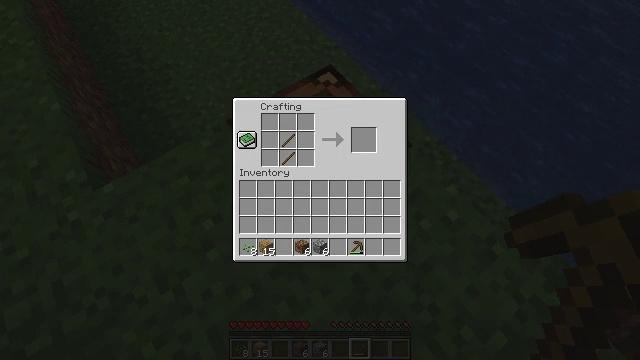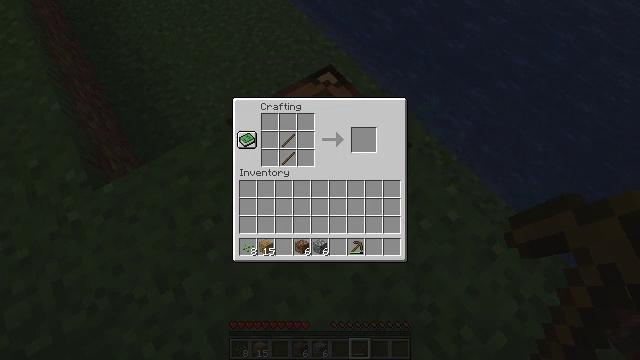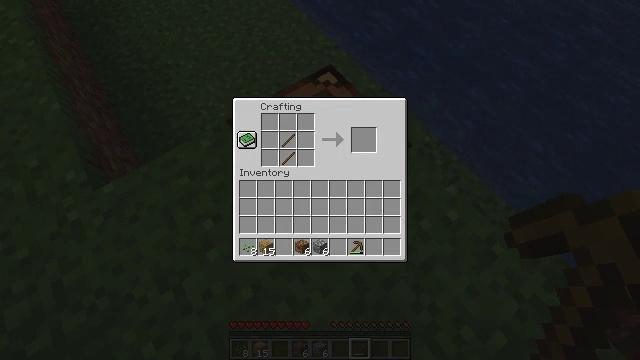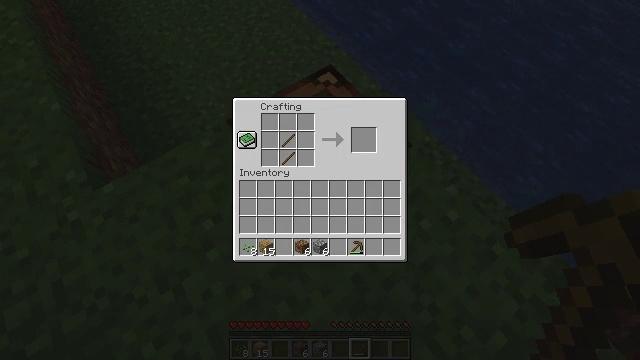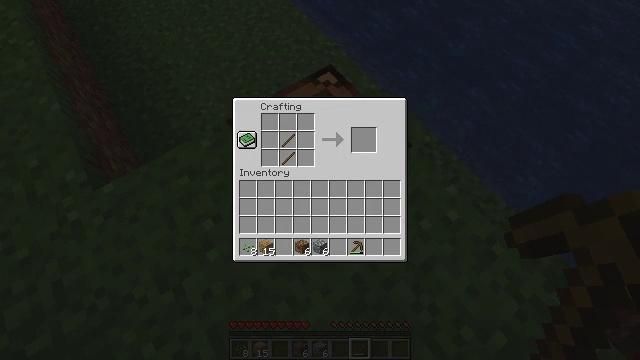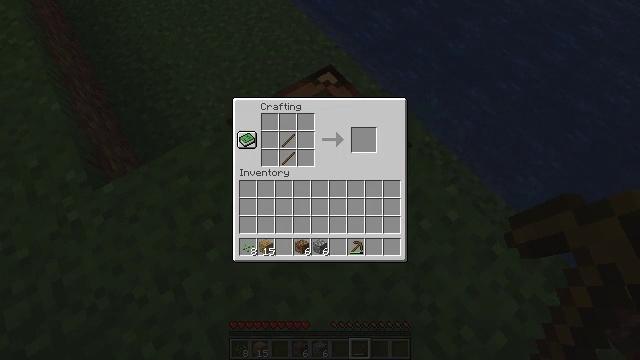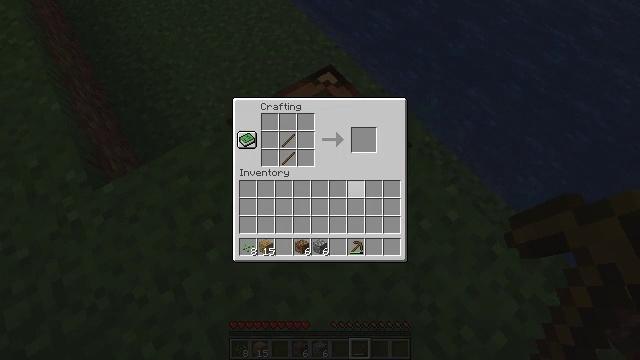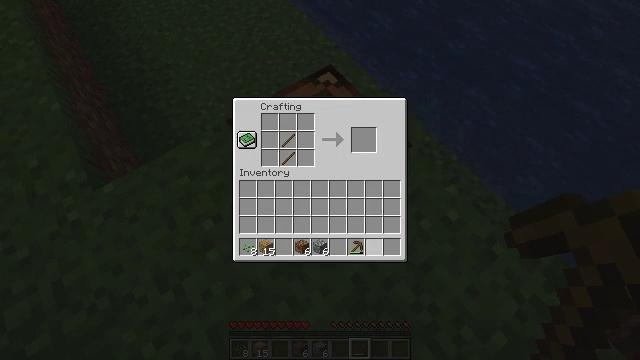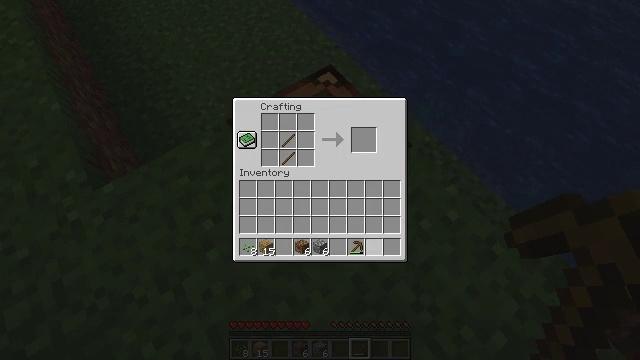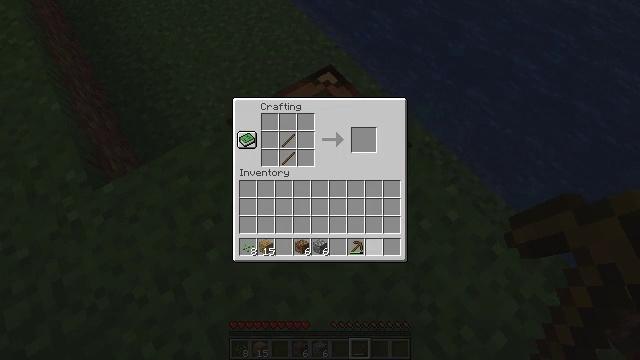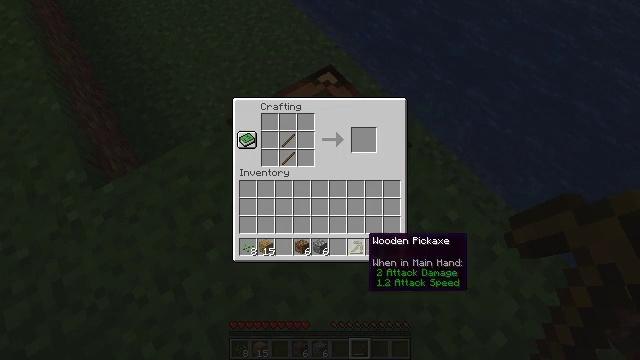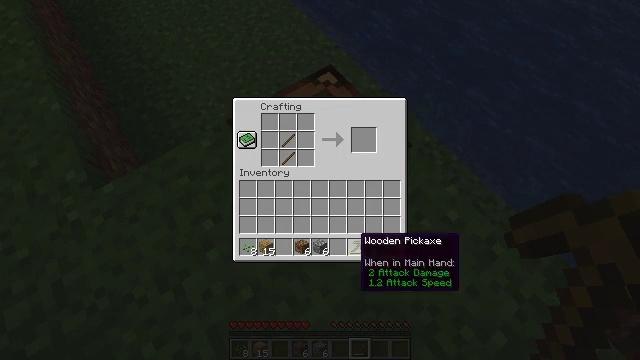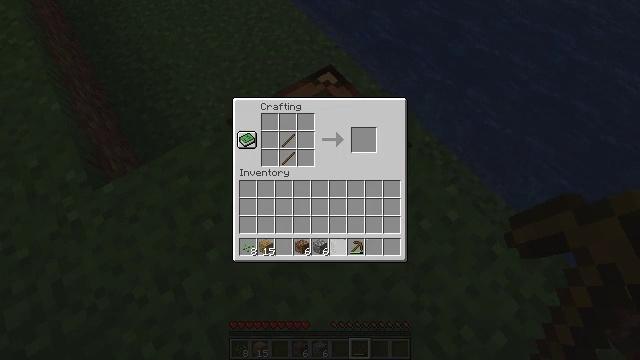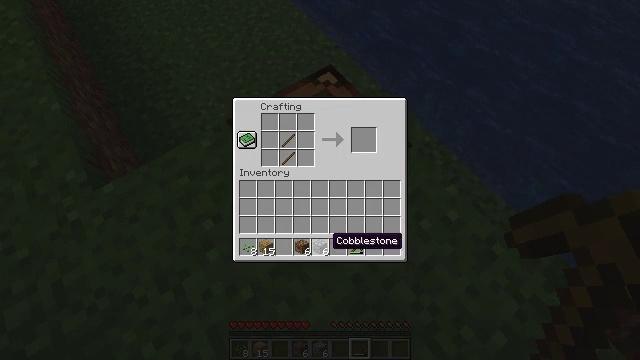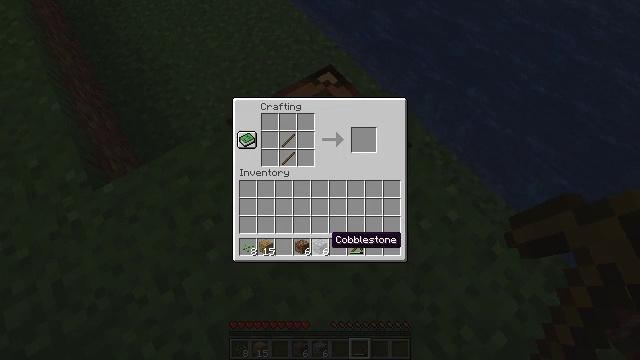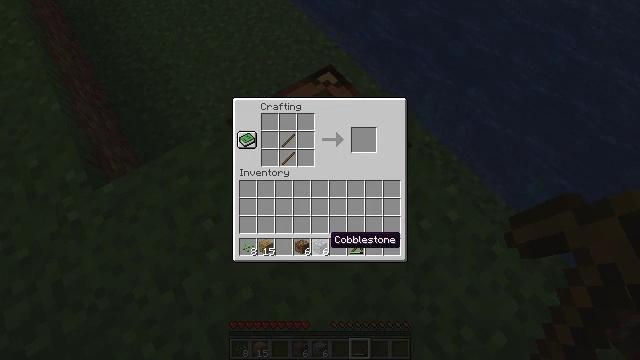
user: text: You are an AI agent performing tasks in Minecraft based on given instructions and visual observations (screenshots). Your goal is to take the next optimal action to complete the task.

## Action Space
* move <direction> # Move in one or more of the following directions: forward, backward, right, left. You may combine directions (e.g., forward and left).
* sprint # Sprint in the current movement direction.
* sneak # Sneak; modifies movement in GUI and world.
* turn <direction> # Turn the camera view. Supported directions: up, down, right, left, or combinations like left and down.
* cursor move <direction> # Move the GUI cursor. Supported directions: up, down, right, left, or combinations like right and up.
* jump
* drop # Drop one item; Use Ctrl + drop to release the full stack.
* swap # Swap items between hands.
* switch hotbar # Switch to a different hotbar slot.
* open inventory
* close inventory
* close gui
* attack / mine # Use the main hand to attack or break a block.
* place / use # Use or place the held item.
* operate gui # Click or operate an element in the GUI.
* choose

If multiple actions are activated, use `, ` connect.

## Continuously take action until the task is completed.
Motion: motion action
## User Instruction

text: Craft a stone axe with sticks and cobblestones.
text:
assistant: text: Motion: cursor move right and down
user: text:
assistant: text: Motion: no_op
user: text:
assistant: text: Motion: no_op
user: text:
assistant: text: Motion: no_op
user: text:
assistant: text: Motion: no_op
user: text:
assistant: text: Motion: cursor move right and down
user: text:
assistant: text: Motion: cursor move down
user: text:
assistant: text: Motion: no_op
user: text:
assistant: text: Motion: no_op
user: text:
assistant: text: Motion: no_op
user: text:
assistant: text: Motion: cursor move left
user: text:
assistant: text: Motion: cursor move left
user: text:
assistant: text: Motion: cursor move left
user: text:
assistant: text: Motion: no_op
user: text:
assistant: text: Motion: no_op
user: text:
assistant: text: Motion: no_op
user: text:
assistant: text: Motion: no_op
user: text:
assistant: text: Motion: operate gui
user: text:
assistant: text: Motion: operate gui
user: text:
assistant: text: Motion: cursor move up
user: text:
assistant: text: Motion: cursor move left and up
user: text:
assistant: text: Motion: cursor move up
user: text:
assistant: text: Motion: cursor move up
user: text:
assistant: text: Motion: no_op
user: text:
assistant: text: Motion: cursor move up
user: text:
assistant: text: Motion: no_op
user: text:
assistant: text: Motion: no_op
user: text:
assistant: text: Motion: no_op
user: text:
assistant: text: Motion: operate gui
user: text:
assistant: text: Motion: operate gui